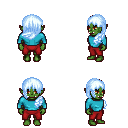
a pixel art fantasy rpg character, female body template, orc, green skin, teal long-sleeve shirt, red pants, white cyan left-swept hairstyle, four views (front, back, left, right), 2x2 character sprite sheet, small pixel art, hard edges, no anti-aliasing